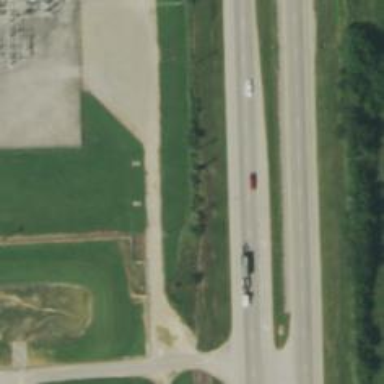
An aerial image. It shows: Trunk highway with expressway features.